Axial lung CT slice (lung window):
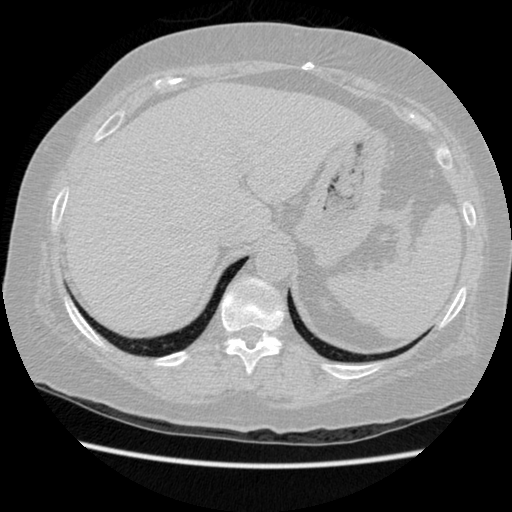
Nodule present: no